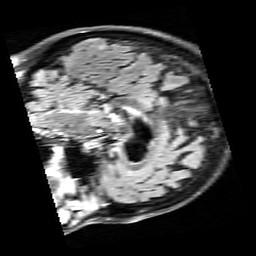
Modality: FLAIR
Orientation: sagittal
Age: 82
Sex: female
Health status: healthy
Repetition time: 12 s
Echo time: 0.095 s